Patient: sex F, age 28
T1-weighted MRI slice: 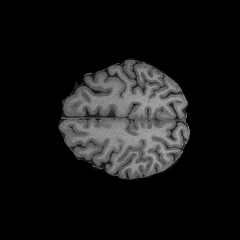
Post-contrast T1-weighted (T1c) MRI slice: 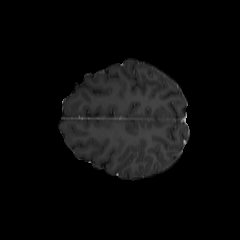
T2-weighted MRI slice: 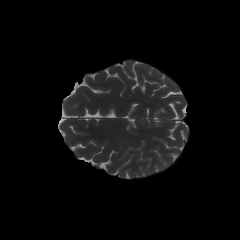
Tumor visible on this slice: no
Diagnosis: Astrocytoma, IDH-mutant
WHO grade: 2